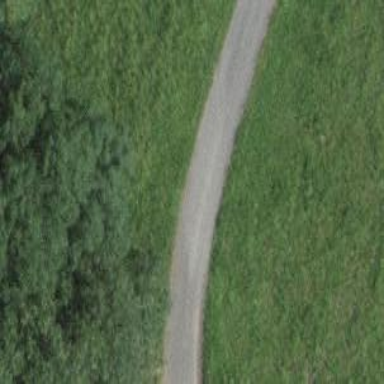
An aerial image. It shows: Well-maintained track road with grade 1 tracktype.